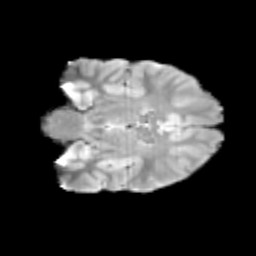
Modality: T2w
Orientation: coronal
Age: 13
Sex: male
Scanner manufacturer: siemens
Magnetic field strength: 3 T
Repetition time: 3.8 s
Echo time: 0.07 s